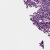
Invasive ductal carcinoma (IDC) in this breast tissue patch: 1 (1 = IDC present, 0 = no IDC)